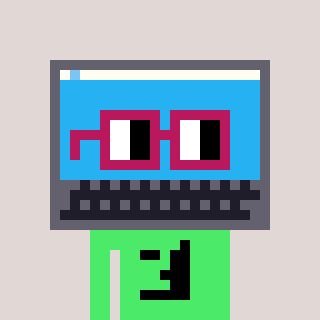
a pixel art character with square dark red glasses, a laptop-shaped head and a teal-colored body on a warm background